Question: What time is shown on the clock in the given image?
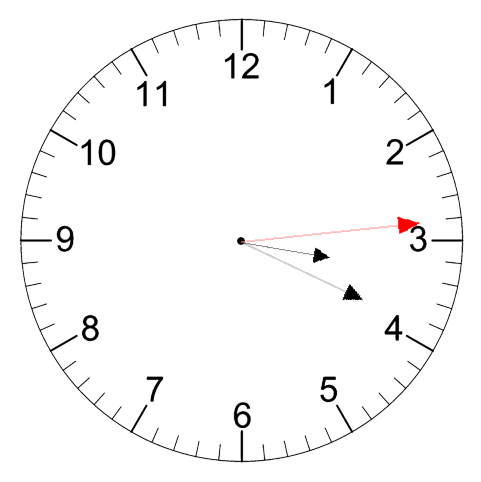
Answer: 03:19:14